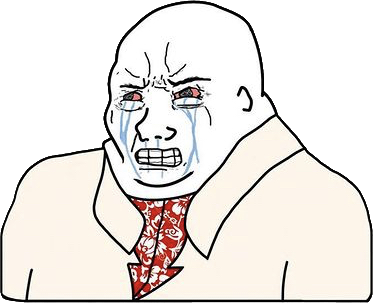
Label: 5_Blobjak